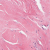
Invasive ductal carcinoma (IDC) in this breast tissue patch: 0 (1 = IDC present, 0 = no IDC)